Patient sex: M
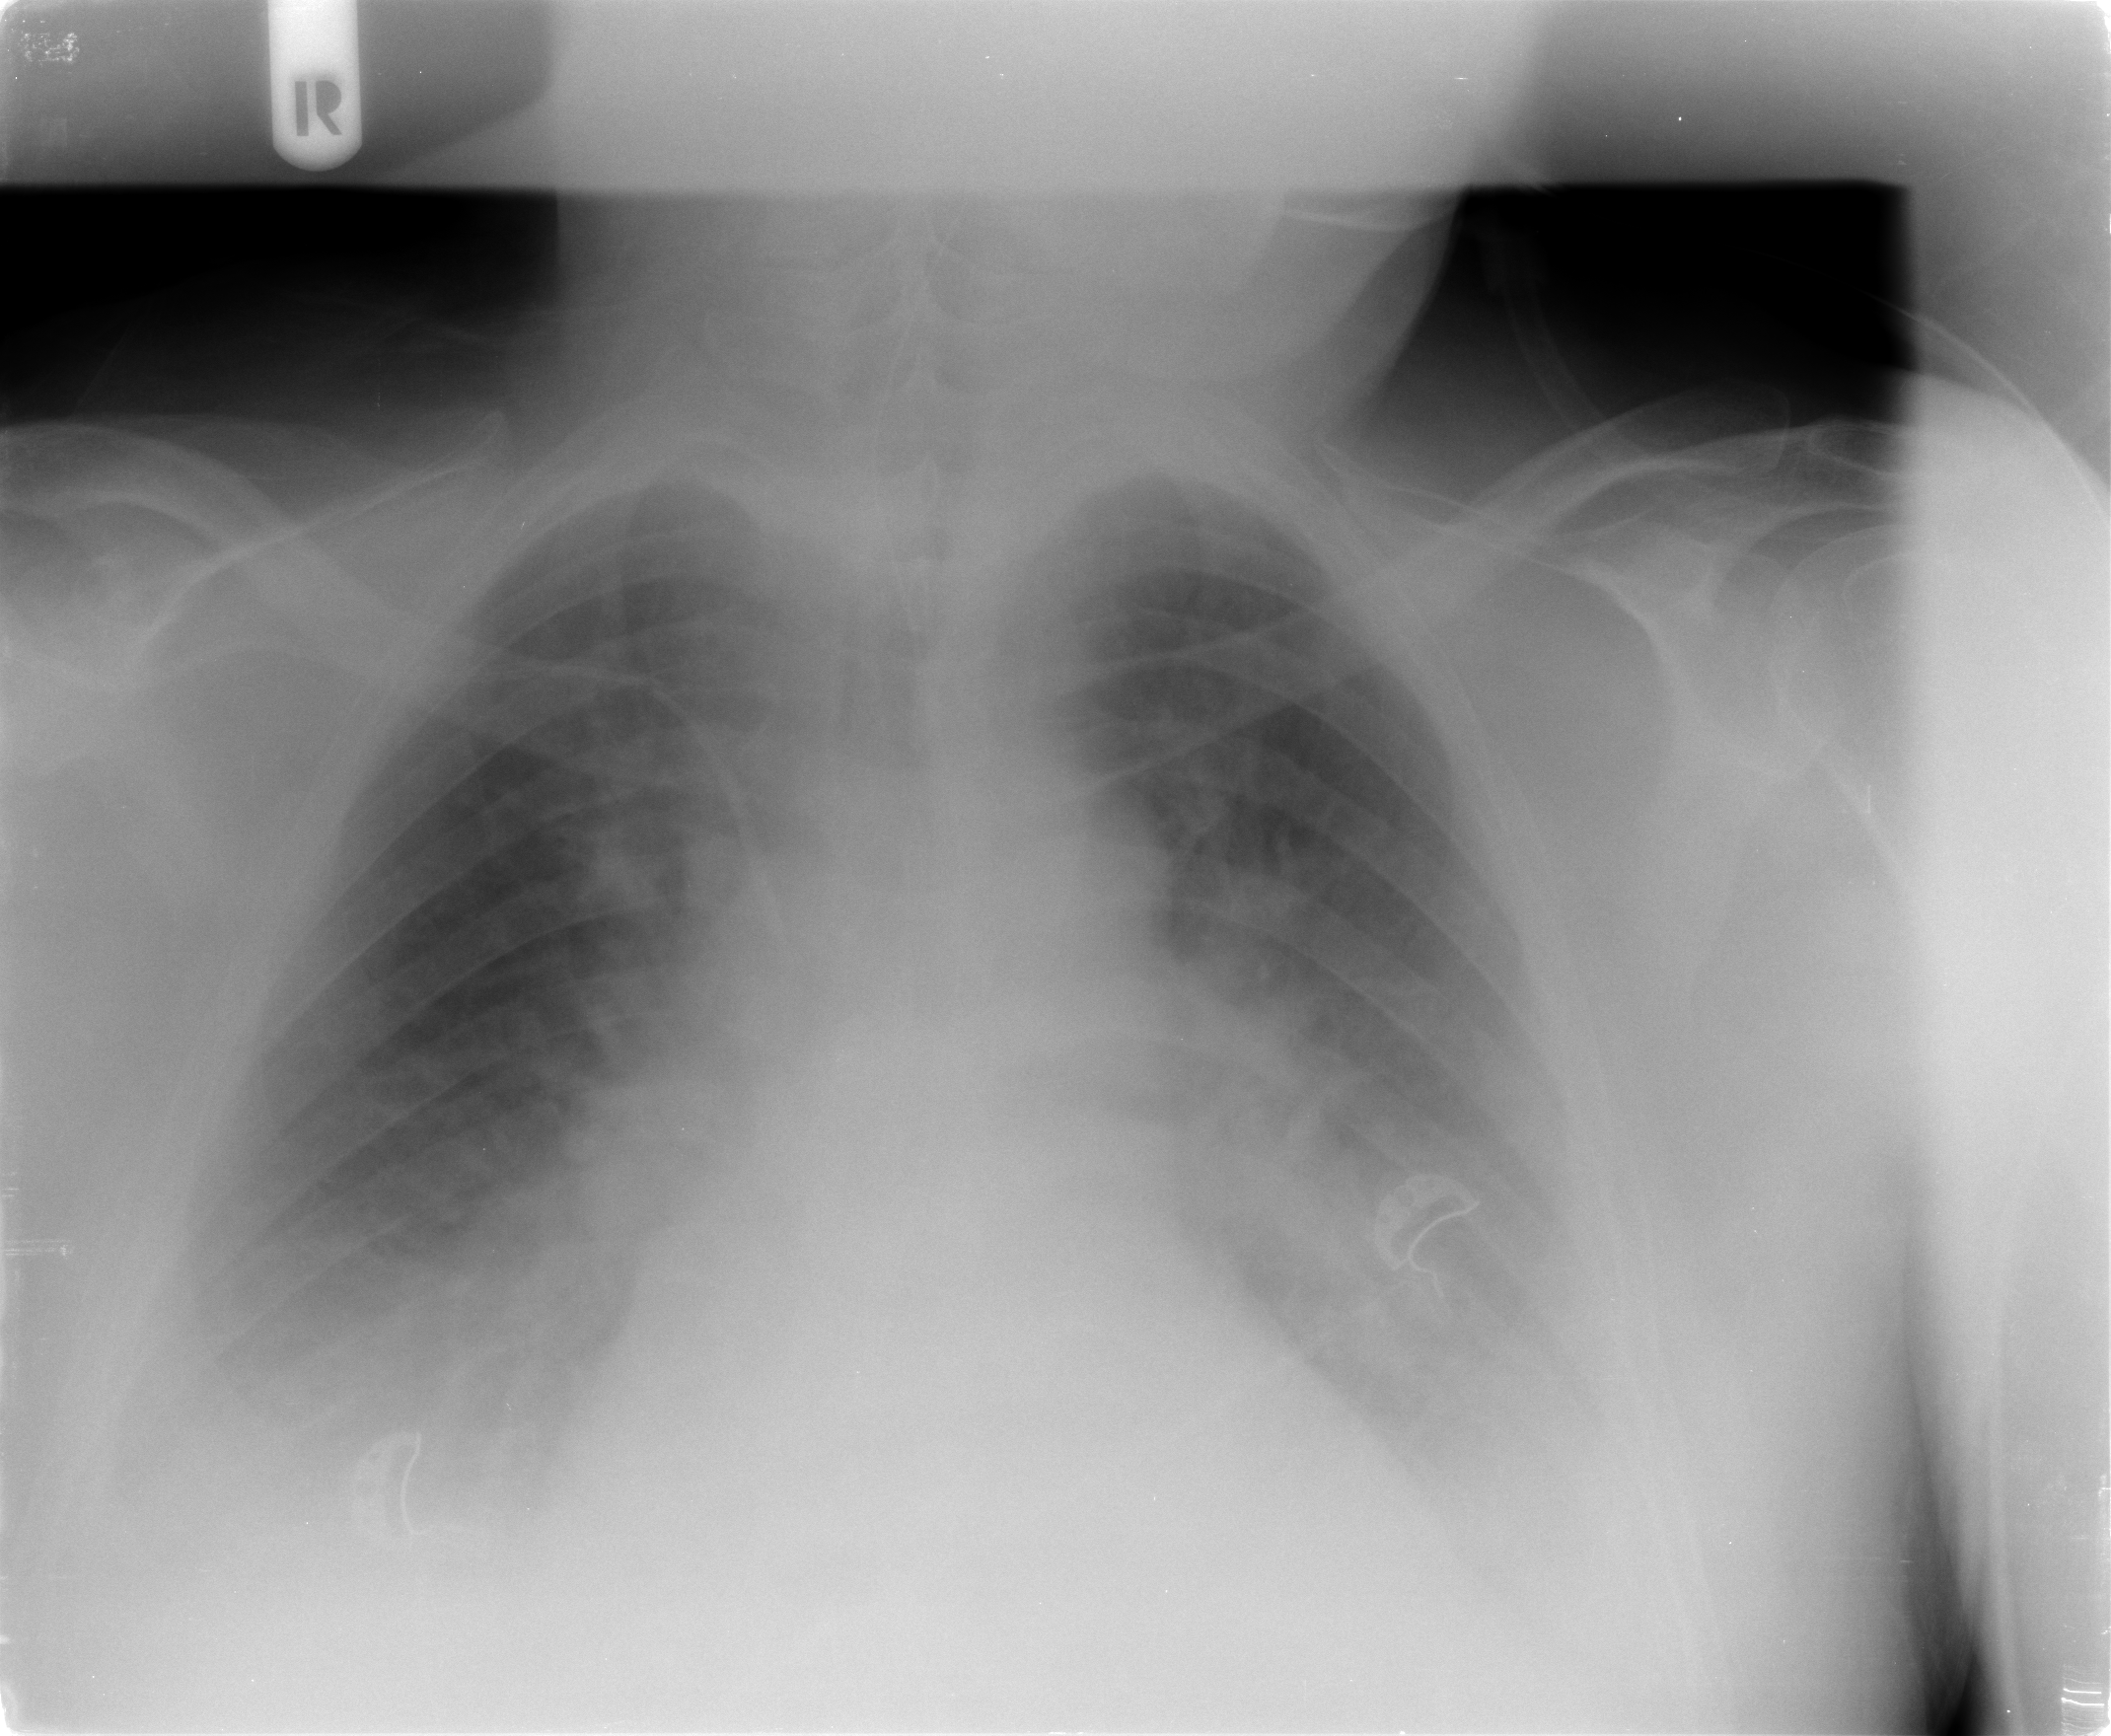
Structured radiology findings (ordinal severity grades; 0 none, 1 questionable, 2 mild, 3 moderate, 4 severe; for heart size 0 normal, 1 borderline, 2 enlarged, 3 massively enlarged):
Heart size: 3
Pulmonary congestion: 3
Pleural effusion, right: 2
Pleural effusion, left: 3
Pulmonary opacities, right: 1
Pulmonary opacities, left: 1
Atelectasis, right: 2
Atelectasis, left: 2